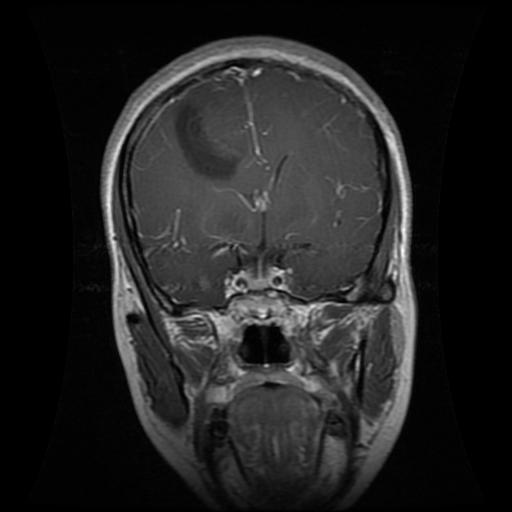
Label: glioma